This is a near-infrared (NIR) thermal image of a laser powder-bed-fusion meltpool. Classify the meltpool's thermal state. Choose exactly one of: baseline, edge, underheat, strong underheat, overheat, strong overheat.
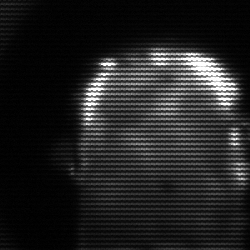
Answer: baseline